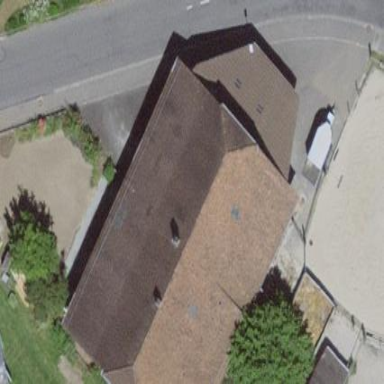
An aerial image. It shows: Farm building.